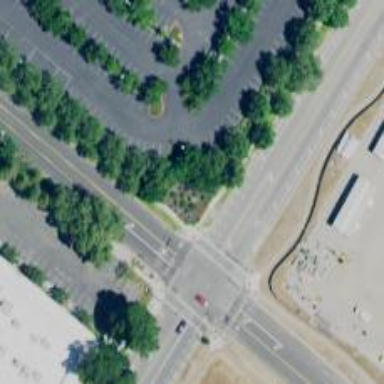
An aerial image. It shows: Solid stop line on the road marking.